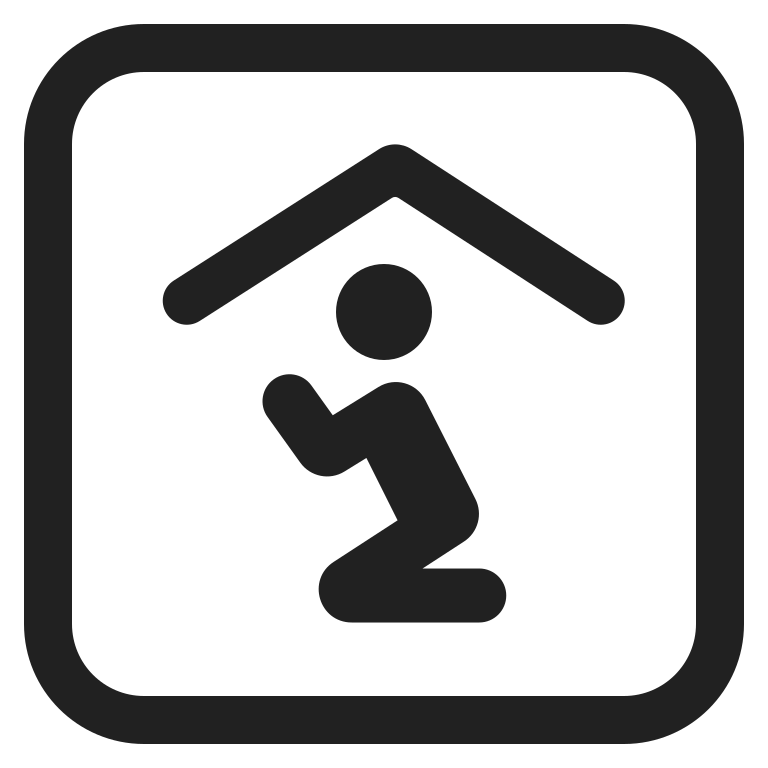
place of worship high contrast